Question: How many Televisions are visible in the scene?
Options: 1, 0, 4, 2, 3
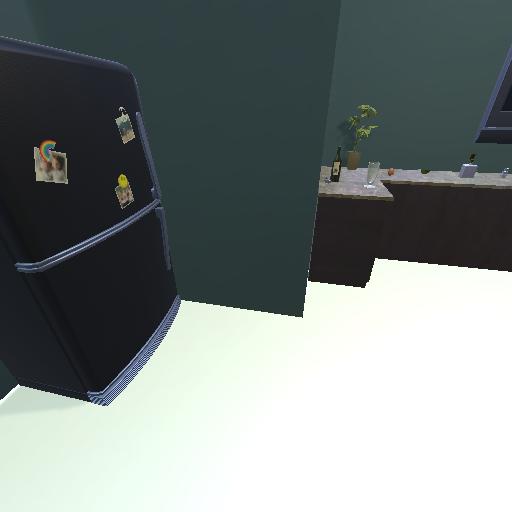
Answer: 1